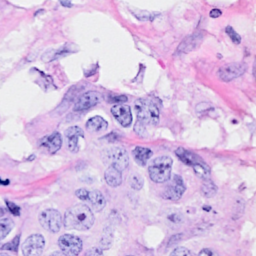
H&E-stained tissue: Breast